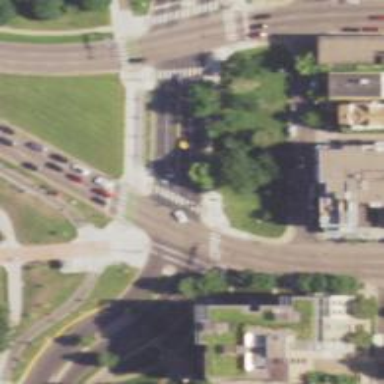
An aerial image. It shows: Crossing on cycleway.